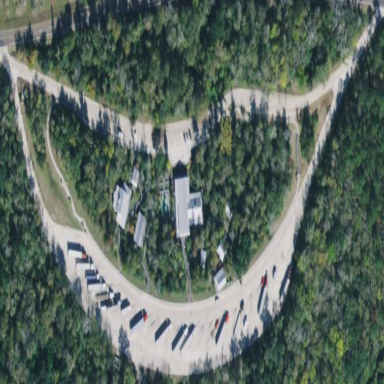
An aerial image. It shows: Rest area on the road with picnic tables.